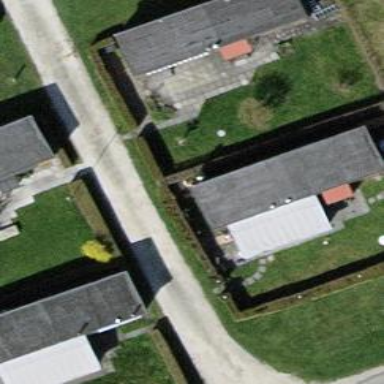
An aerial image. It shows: Static caravan building.